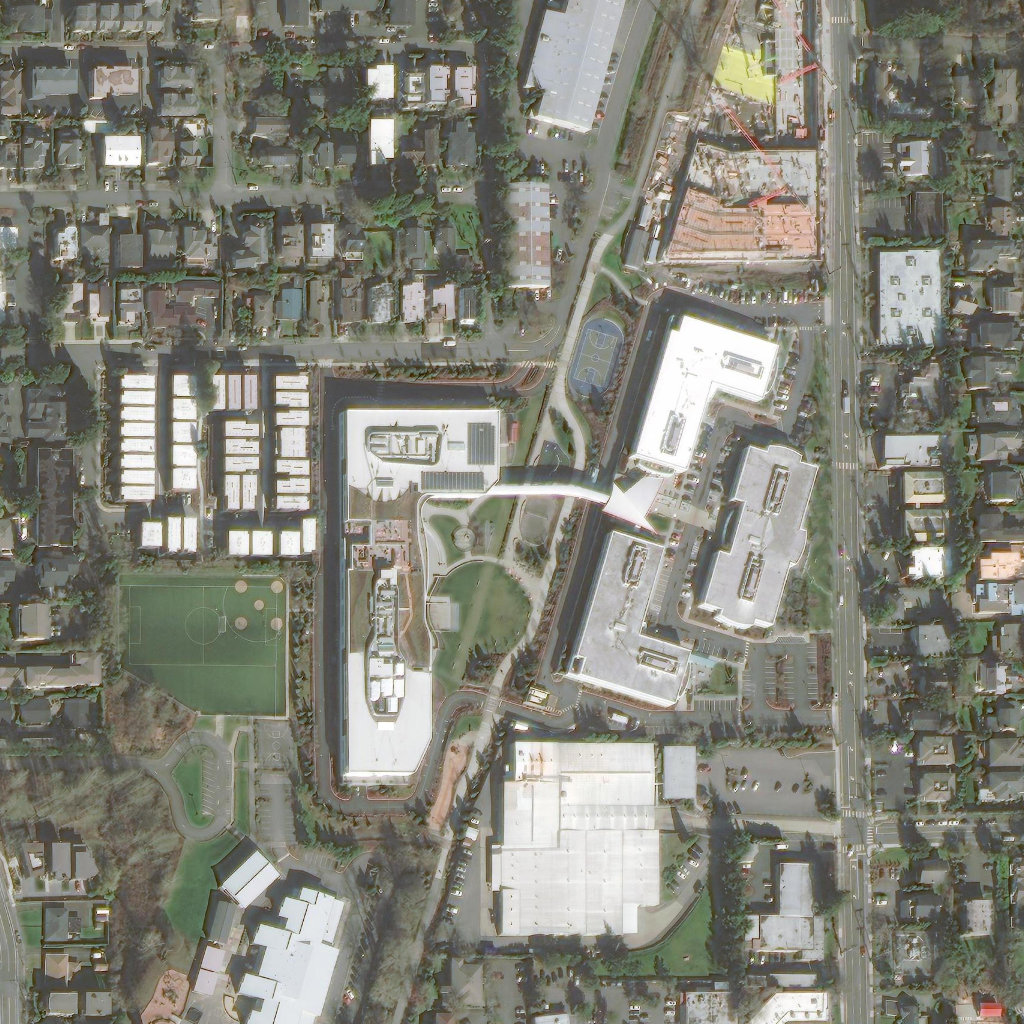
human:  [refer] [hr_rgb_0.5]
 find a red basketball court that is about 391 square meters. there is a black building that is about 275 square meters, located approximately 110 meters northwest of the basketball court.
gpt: <box>[[56, 32, 60, 37, 0]]</box>

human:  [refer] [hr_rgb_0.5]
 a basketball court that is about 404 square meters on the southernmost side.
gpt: <box>[[25, 70, 28, 75, 0]]</box>

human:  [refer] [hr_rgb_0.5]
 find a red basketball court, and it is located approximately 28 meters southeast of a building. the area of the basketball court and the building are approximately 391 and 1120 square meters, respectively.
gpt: <box>[[55, 31, 60, 37, 0]]</box>

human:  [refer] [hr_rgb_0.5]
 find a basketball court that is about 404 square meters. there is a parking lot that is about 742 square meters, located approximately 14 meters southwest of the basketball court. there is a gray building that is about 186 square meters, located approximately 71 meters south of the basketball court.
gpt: <box>[[25, 70, 28, 75, 0]]</box>

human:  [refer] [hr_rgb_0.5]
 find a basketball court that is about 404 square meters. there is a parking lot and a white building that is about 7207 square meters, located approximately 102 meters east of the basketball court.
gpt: <box>[[25, 70, 28, 75, 0]]</box>